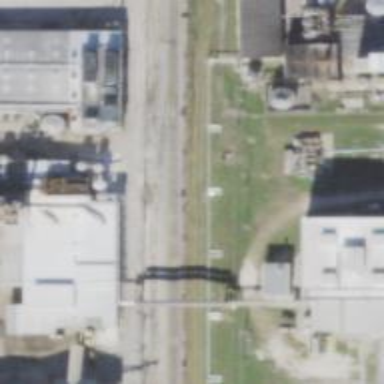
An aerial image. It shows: Rail spur service.